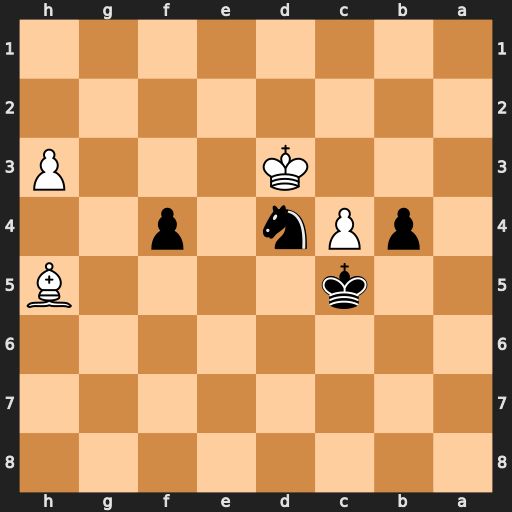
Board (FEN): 8/8/8/2k4B/1pPn1p2/3K3P/8/8
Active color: b
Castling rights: -
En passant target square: -
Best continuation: f3 Ke3 Nf5+ Kf2 Nh4